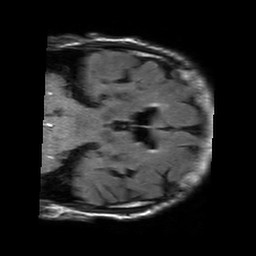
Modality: FLAIR
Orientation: coronal
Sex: male
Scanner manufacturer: philips
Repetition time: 11 s
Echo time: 0.125 s